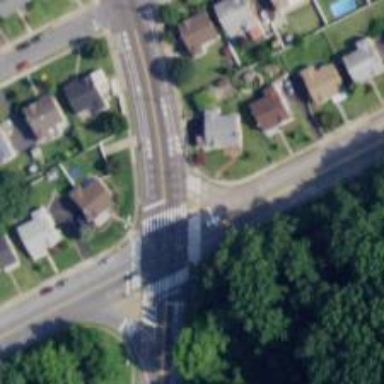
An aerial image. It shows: Marked crossing on footway.